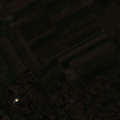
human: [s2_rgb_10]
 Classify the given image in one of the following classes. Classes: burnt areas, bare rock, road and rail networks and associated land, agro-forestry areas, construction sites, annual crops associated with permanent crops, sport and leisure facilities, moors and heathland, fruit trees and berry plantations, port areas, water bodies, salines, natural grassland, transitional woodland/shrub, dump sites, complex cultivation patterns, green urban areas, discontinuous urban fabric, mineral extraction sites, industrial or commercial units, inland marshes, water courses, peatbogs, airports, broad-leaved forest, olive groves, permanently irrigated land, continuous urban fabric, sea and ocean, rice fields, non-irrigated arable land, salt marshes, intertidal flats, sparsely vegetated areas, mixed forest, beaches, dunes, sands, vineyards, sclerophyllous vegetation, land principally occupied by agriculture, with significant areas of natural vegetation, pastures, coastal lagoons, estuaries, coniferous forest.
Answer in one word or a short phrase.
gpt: discontinuous urban fabric, industrial or commercial units, non-irrigated arable land, land principally occupied by agriculture, with significant areas of natural vegetation